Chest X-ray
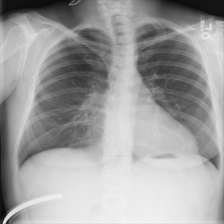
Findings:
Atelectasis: negative
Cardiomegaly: negative
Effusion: negative
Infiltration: negative
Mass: negative
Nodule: negative
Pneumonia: negative
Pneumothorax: negative
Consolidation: negative
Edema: negative
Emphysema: negative
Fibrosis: negative
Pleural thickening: negative
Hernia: negative